Question: I have a C# program which calls a C++ dll using DLLImport(stdcall).
But using the Process Monitor I found that everytime I call a function in the C++ dll it causes three IO operations to open the DLL file, read it and close it.

The function in C++ dll i'm calling is static. I don't have the source of the C++ dll to change it. What can i do to avoid these excessive IO operations? Can i use DLLImport to load a dll from memory instead of file? Any suggestions?
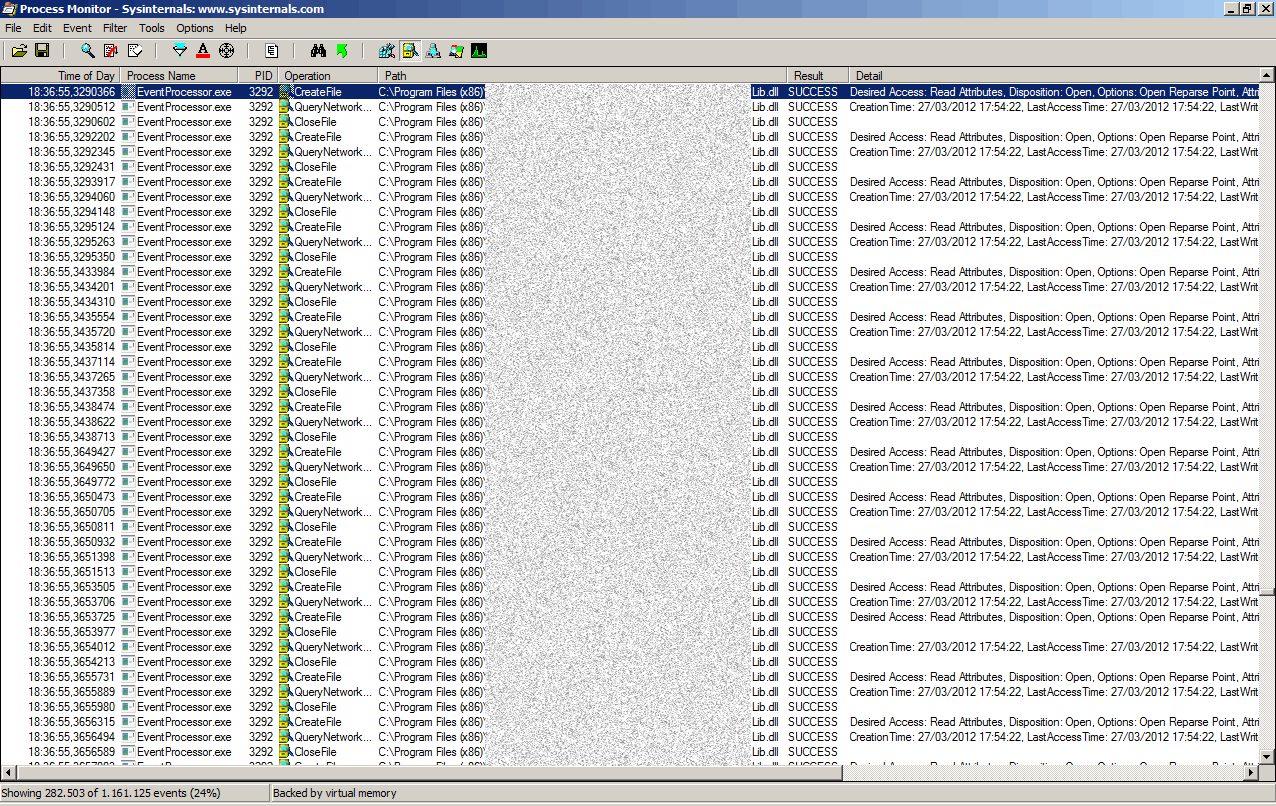
Answer: Try to load DLL explicitly and then make your call. Keep the pointer to the DLL and unload it before closing your application.
'''
[DllImport("kernel32.dll")]
public static extern IntPtr LoadLibrary(string dllToLoad);
[DllImport("kernel32.dll")]
public static extern bool FreeLibrary(IntPtr hModule);
IntPtr pDll = LoadLibrary("library.dll");
FreeLibrary(pDll);
'''